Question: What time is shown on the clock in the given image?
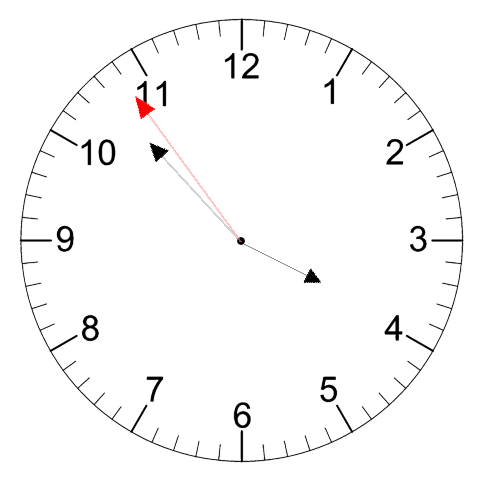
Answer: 03:52:54